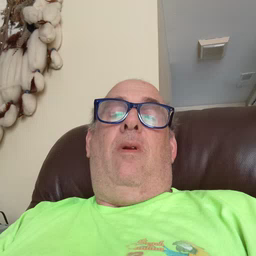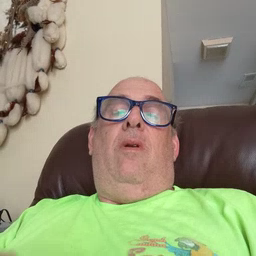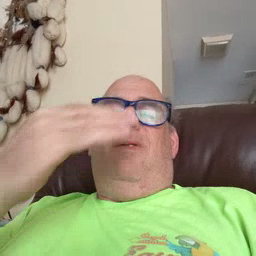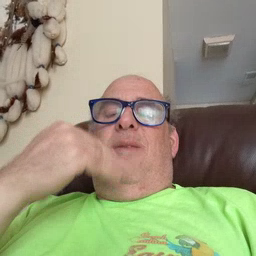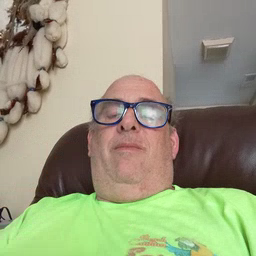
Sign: sleep